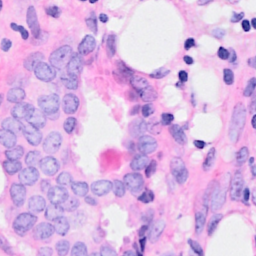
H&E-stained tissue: Breast